Question: I'm just trying to get a webpage to 'UIWebView', to have a local version which works without internet.
But it seems like 'jQuery' isn't loading.

I tested this with an onClickfunction like
'''
<script>
function testfunction(){
$('#test').hide();
if ($("#test").length > 0){
alert("exist");
}
}
</script>
'''
I embed 'jQuery' like:
'''
<script src="jquery.min.js" type="text/javascript"></script>
<script src="jquery-migrate-1.2.1.min.js" type="text/javascript"></script>
<script src="modernizr.js" type="text/javascript"></script>
<script src="jquery.flexslider-min.js" type="text/javascript"></script>
<script src="javascript_9a38f34785.js" type="text/javascript"></script>
'''
All files are in the 'mainBundle'
I'm loading local ressource like:
'''
- (void)viewDidLoad
{
[super viewDidLoad];
NSString *path = [[NSBundle mainBundle] bundlePath];
NSURL *baseURL = [NSURL fileURLWithPath:path];
NSString *htmlFile = [[NSBundle mainBundle] pathForResource:@"myhtmlfile" ofType:@"html"];
NSString* htmlString = [NSString stringWithContentsOfFile:htmlFile encoding:NSUTF8StringEncoding error:nil];
[viewWeb loadHTMLString:htmlString baseURL:baseURL];
}
'''
Anyone any ideas what I'm doing wrong?
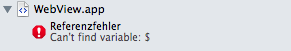
Answer: Have a check here
1. Project Navigator (Cmd + 1)
2. Select your project
3. Select target
4. Select "Build Phases" tab, there you will get your desire sections.
5. Add desired js file to copy bundle resources